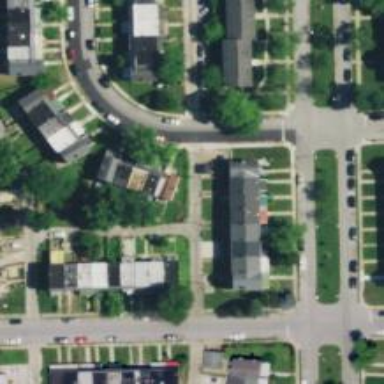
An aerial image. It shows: Alley classified as service road.